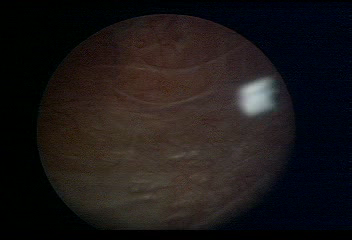
Modality: WLC
Class: Normal mucosa
Bladder cancer association: No